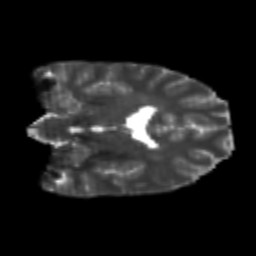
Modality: T2w
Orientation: coronal
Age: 24
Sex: male
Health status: healthy
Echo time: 0.074 s